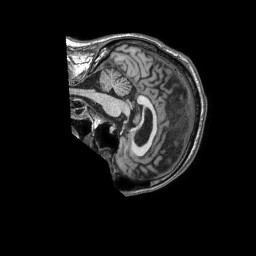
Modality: T1w
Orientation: sagittal
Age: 60
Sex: male
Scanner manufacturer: philips
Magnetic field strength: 1.5 T
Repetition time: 0.007025 s
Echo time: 0.003183 s